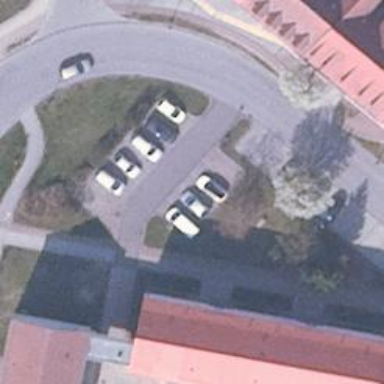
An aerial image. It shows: Parking area with surface.